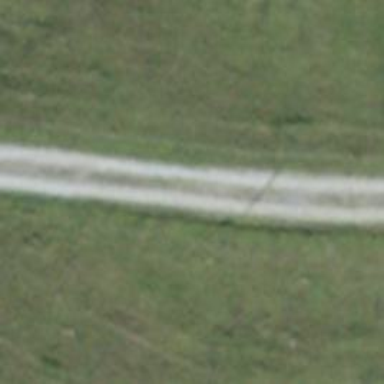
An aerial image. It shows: Track with grade 3 surface.